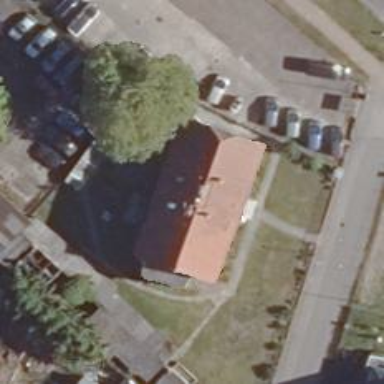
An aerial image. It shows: Part of building.